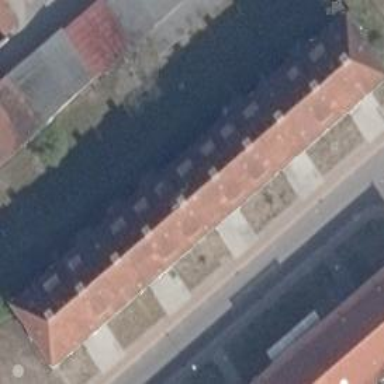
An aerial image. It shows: Residential building with hipped roof.